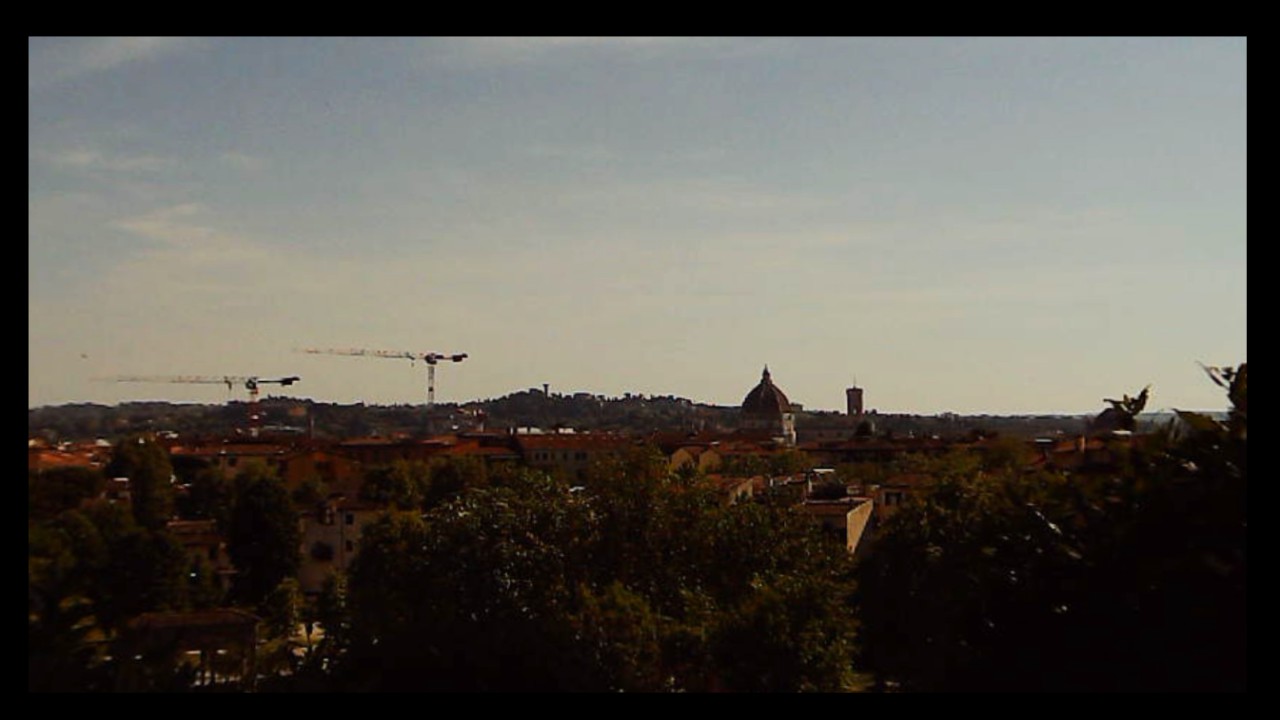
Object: DarwinFPV cineape20